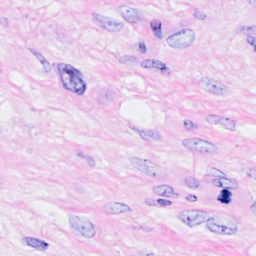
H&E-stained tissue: Breast